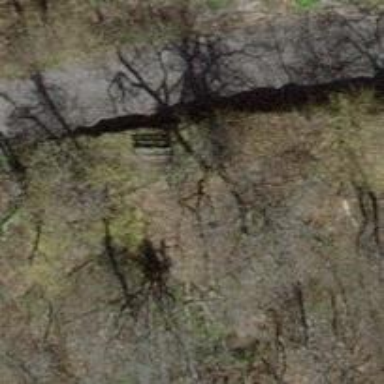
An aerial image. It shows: Bench for seating.